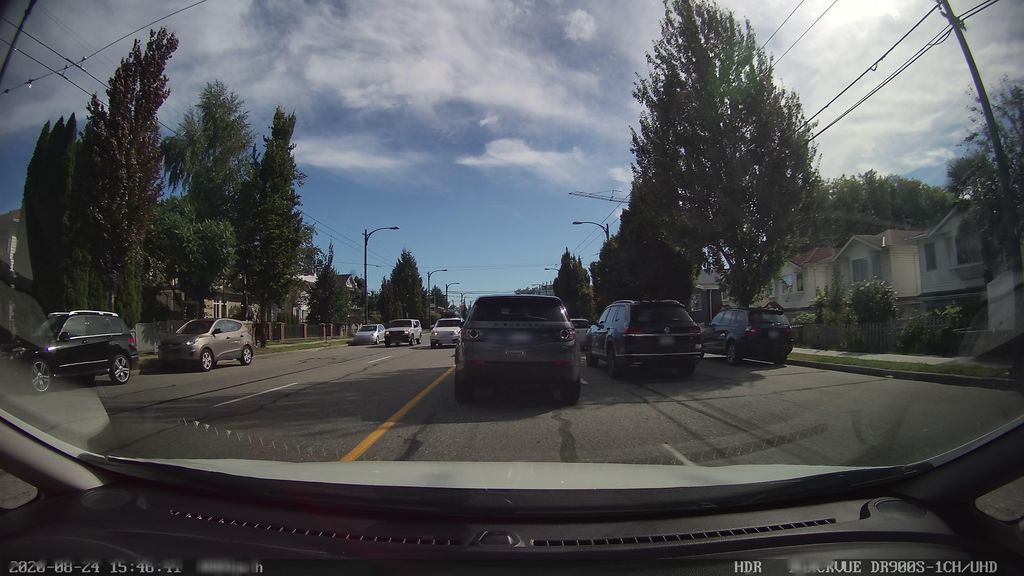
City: vancouver